Aerial crown-view tile of a tropical tree (Barro Colorado Island, Panama), acquired 20250915:
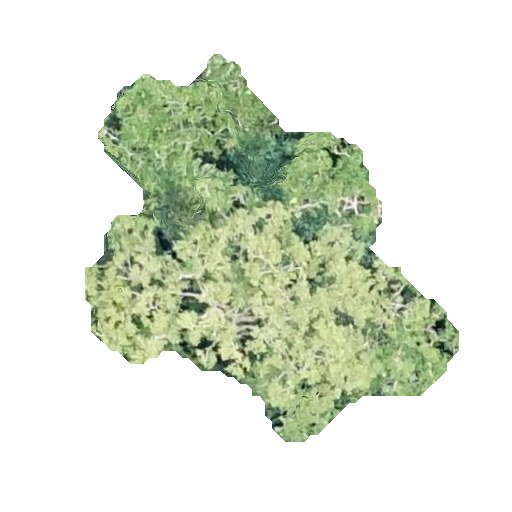
Species: Platypodium elegans
GBIF accepted scientific name: Platypodium elegans
Crown area: 120.616 m²